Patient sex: F
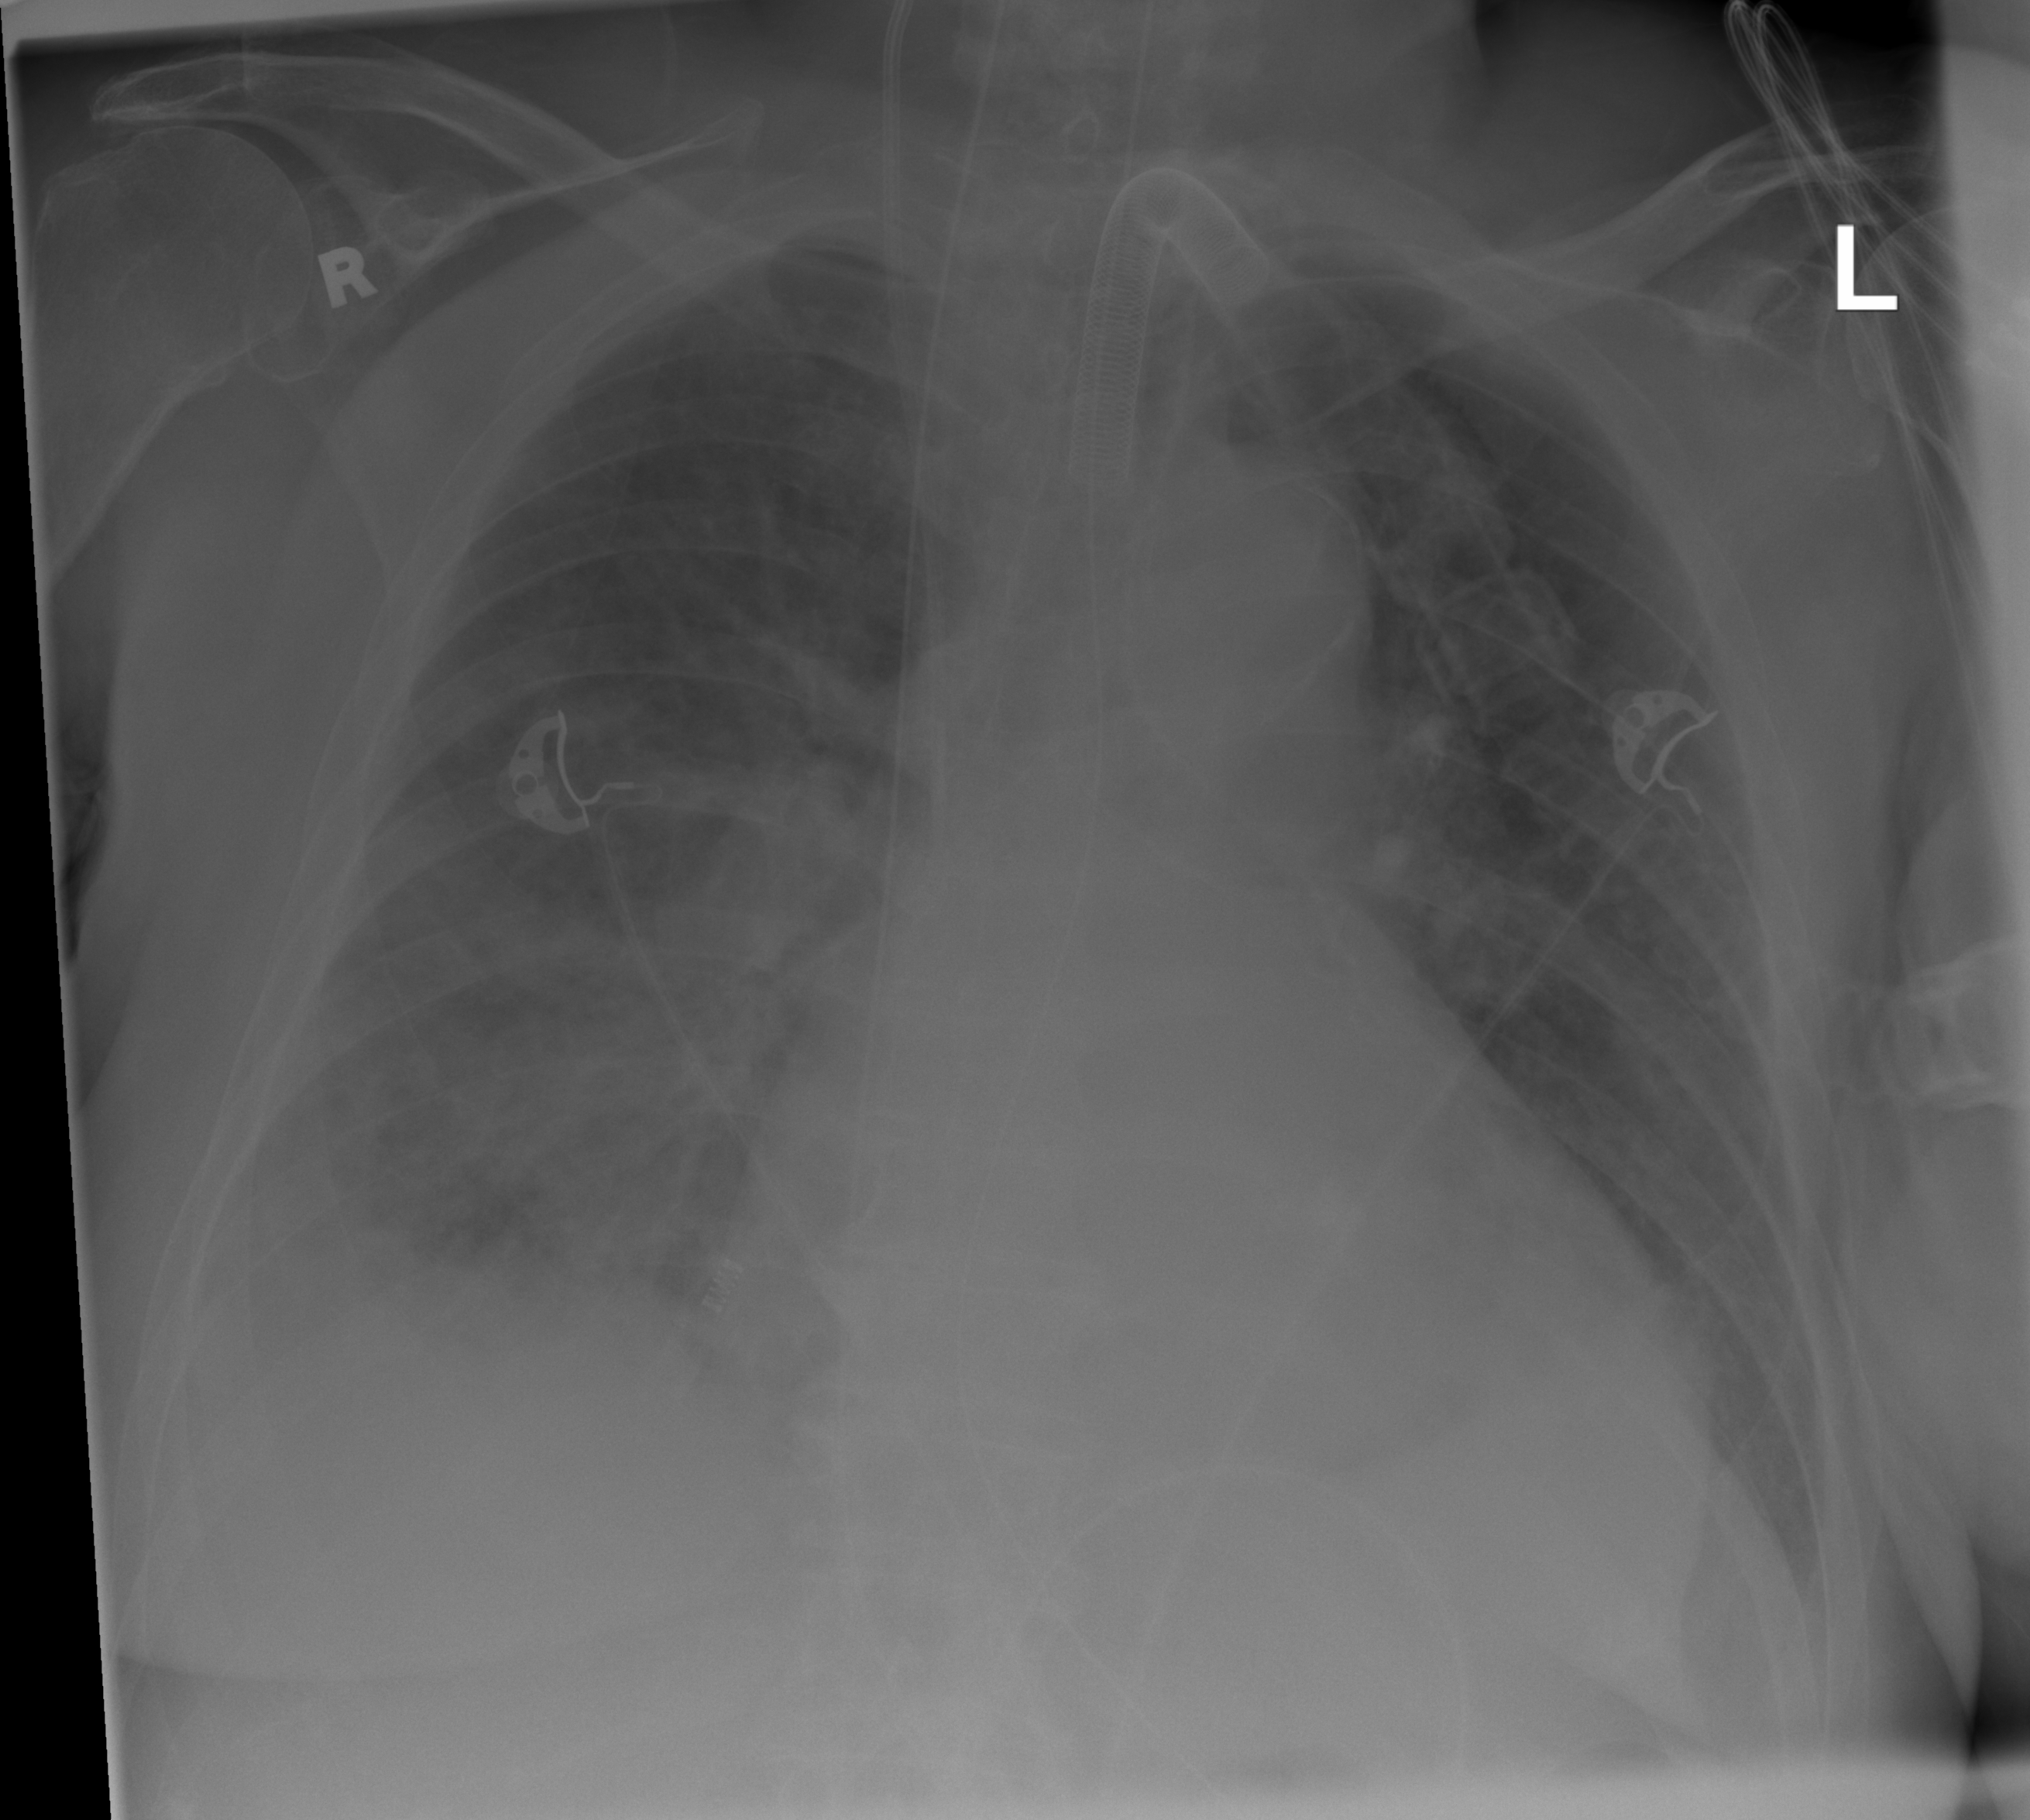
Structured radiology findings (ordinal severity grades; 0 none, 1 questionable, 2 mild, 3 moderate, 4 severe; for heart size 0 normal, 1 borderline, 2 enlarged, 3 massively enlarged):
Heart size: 2
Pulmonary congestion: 0
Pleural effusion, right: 2
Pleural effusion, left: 2
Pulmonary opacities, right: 2
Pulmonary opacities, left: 0
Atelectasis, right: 2
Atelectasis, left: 2